The picture encodes a bearing's raw vibration samples as pixel intensities in a 2-D grid. Diagnose the bearing from this image, choosing from: normal, inner_race, outer_race, ball.
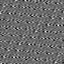
Answer: inner_race